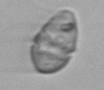
Label: Gyrodinium